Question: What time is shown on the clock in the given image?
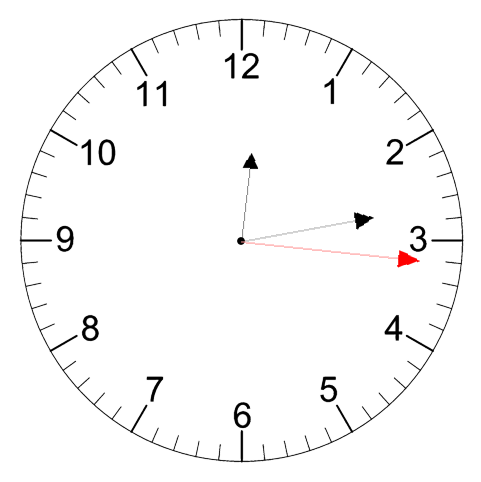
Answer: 12:13:16